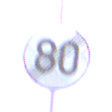
Verkehrszeichen: EndeGeschwindigkeit80
Umgebung: Outdoor, Nature
Tageszeit: Midday
Wetter: PartlyCloudy
Licht: Natural
Jahreszeit: NotSpecified
Kontrast: MediumContrast